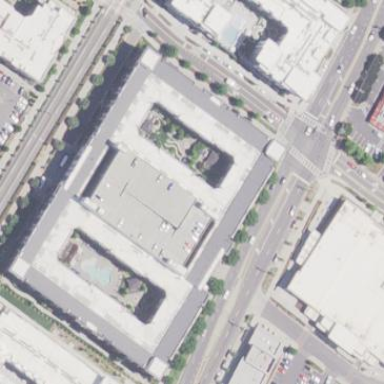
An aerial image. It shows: Multi-storey parking building.